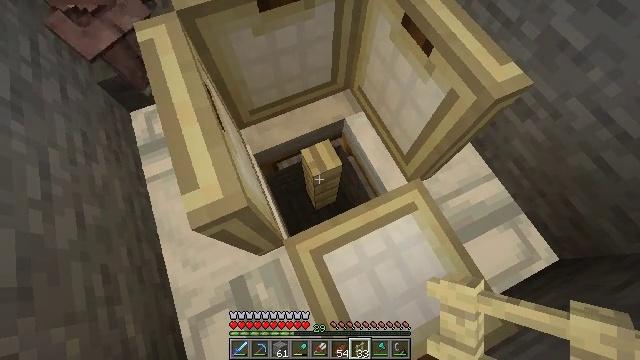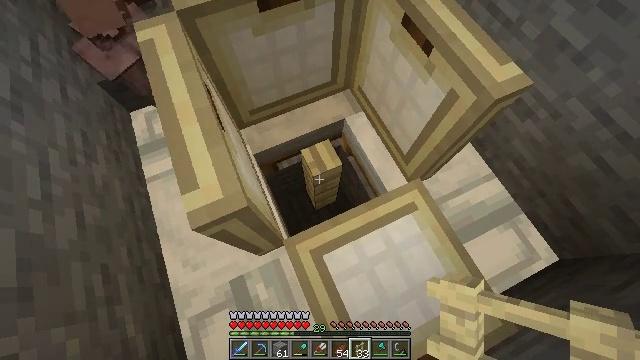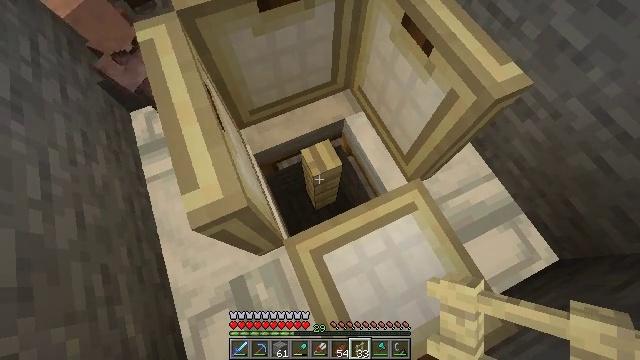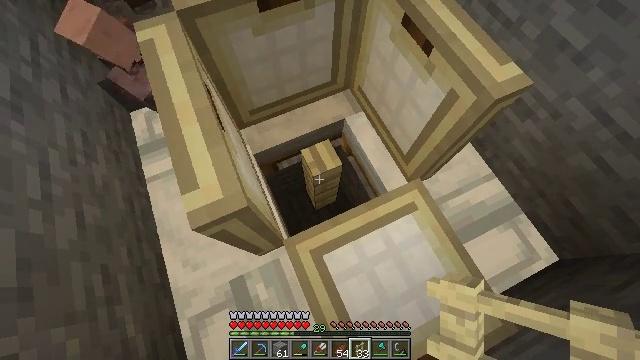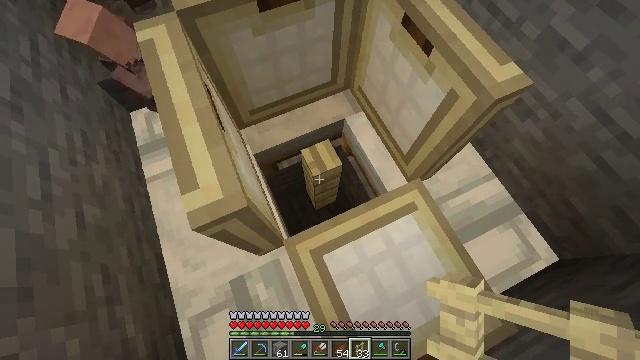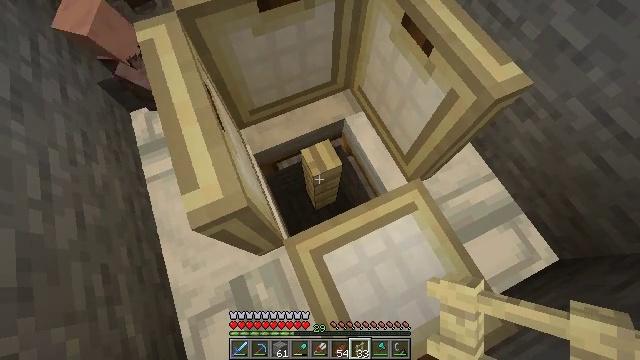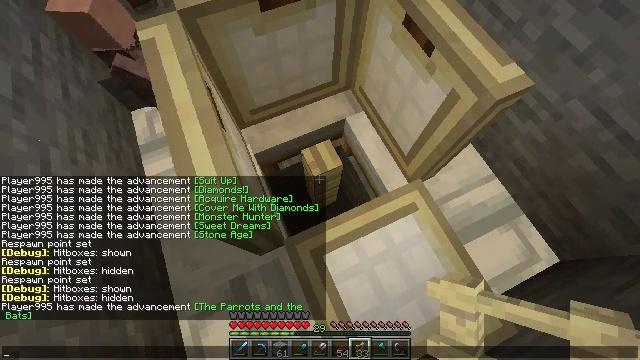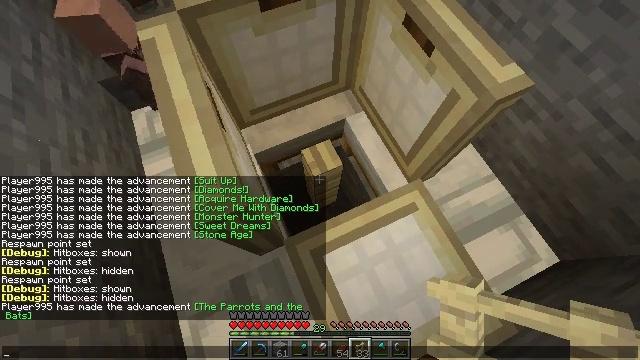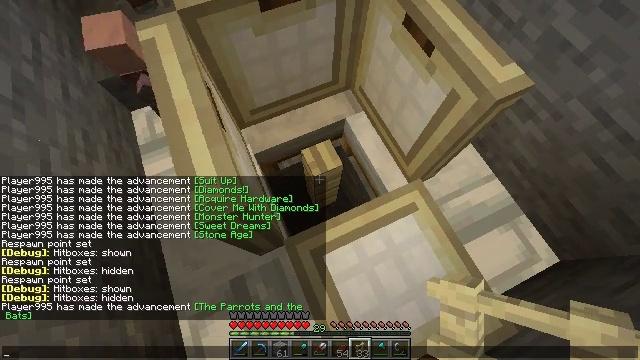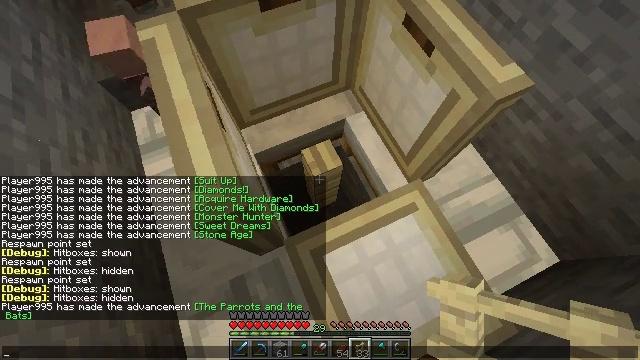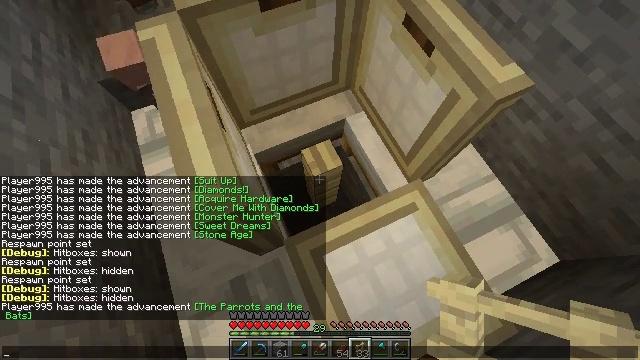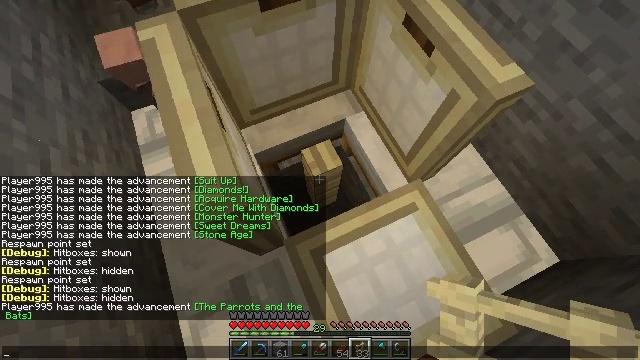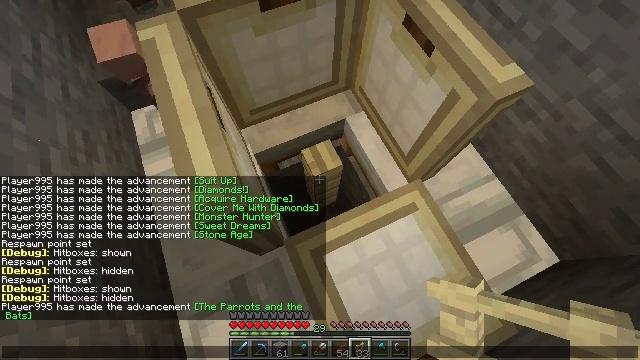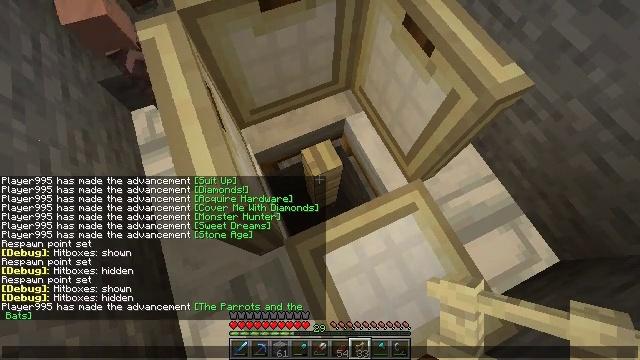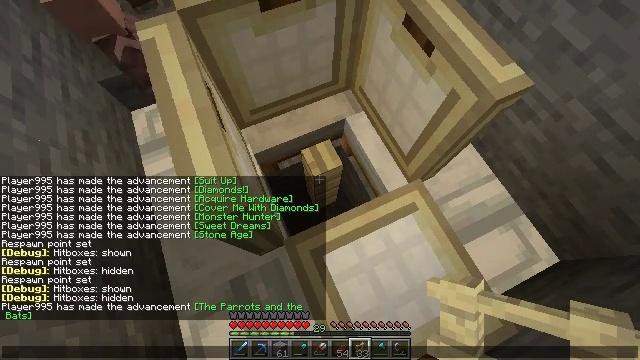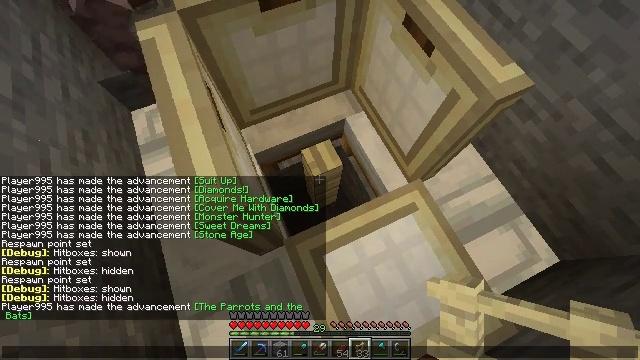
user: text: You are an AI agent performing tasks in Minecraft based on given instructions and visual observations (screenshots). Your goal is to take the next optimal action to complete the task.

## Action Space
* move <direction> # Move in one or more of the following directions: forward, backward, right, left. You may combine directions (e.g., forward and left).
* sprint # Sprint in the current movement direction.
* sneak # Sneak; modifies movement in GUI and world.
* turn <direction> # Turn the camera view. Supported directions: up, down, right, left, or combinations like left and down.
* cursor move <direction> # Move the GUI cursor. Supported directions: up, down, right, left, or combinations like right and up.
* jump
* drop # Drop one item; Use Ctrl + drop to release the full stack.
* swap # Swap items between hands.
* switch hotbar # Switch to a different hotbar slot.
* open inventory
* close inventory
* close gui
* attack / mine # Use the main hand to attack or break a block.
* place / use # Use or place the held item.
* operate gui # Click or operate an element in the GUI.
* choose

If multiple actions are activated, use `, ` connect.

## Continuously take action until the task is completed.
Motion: motion action
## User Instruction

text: Gather the birch fence from a structure.
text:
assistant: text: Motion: no_op
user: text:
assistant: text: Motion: no_op
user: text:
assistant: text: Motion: no_op
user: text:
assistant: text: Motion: no_op
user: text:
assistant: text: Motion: no_op
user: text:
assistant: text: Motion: no_op
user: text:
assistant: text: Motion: no_op
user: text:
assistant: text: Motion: turn left and down
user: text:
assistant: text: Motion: turn left and down
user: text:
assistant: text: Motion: no_op
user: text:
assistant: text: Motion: no_op
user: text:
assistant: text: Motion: no_op
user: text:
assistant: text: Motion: no_op
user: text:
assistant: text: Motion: no_op
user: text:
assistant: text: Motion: no_op
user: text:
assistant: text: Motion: no_op
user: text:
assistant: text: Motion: no_op
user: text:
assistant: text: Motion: no_op
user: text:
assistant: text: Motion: no_op
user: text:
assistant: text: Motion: no_op
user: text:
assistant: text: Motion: no_op
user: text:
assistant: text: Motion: no_op
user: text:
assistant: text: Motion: no_op
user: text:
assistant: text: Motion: no_op
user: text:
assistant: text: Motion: no_op
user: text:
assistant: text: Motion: no_op
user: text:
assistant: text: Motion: no_op
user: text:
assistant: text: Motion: no_op
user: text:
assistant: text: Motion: no_op
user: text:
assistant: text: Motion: no_op